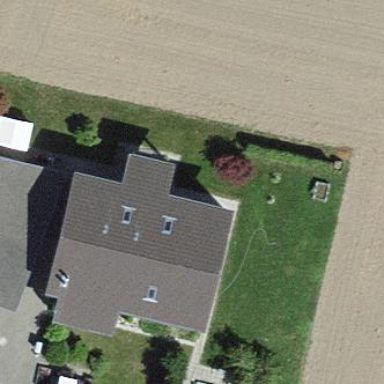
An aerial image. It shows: Building with tile roof.